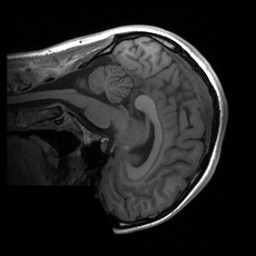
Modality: T1w
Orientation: sagittal
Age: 25
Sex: female
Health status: healthy